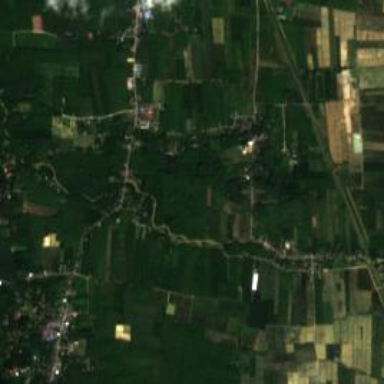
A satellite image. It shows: Village.